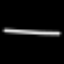
Label: line